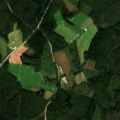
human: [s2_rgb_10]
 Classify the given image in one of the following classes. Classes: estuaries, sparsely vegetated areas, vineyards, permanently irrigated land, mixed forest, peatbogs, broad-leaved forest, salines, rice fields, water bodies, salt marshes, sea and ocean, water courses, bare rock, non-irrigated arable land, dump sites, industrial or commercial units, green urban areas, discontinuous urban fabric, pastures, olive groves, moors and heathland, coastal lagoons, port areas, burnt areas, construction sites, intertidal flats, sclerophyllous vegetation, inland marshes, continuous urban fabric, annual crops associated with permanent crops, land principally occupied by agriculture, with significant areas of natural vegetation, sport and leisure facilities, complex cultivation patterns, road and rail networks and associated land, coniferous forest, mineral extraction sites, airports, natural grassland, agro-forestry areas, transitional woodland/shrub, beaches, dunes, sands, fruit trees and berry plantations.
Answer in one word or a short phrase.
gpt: coniferous forest, mixed forest